Field crop: tomato
Growth stage: 1
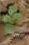
Species: solanum